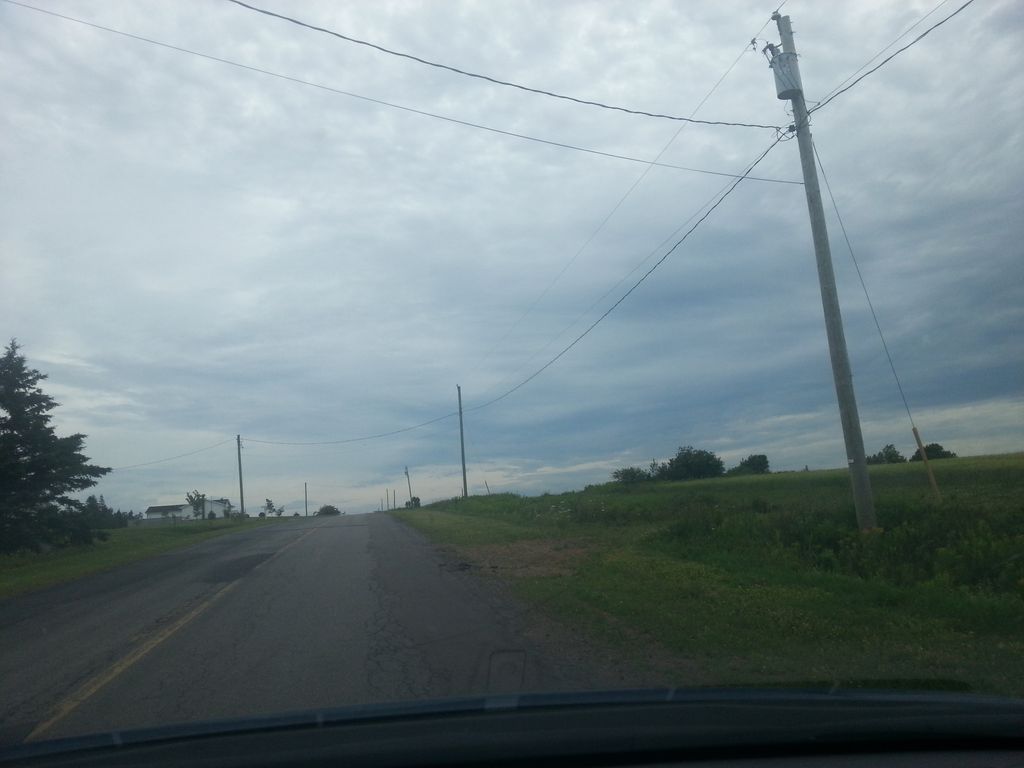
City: charlottetown